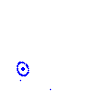
Particle: proton